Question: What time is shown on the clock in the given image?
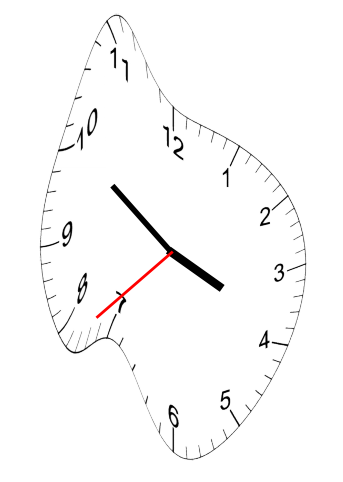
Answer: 03:50:38